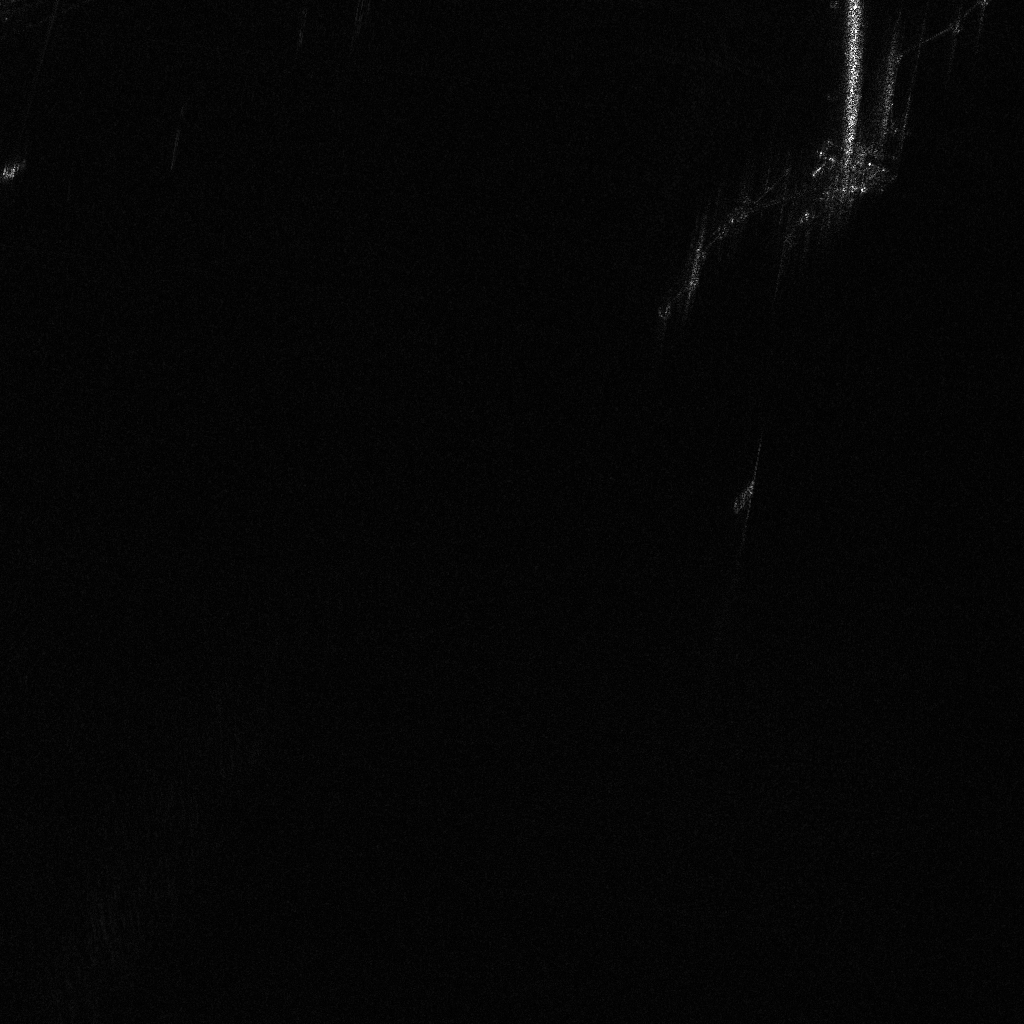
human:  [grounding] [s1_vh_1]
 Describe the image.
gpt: In the satellite image, there is  <ref>1 large container </ref> <box>[[81, 9, 85, 25, 48]]</box> located at top right,  <ref>1 medium container </ref> <box>[[71, 46, 73, 49, 52]]</box> located at right.